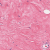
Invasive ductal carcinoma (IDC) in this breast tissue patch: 0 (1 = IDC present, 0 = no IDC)